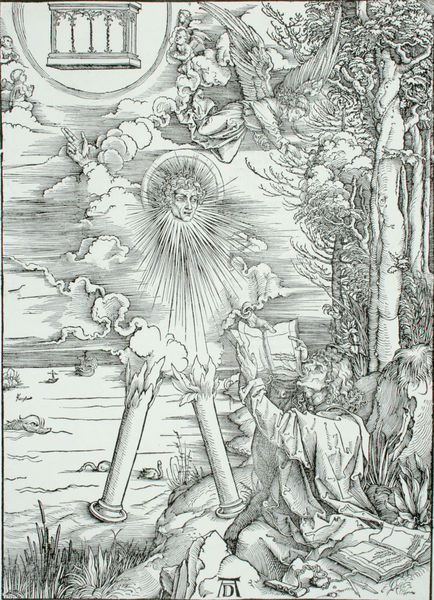
Titel: Apokalypse - Johannes, das Buch verschlingend/Der "Starke Engel"
Künstler: Albrecht Dürer
Institution: (Seriendruck)
Schlagwörter: baum, berg, blätter, dunkel, felsen, feuer, flügel, gott, hand, himmel, kopf, mann, meer, schatten, umhang, vogel, wasser, weiß, wolken, baumstämme, bäume, fluss, landschaft, menschen, see, sitzen, ufer, finger, grau, haar, hell, köpfe, licht, männer, schwarz, symbol, säule, säulen, zeichnung, gras, wiese, wolke, gesichter, arm, bibel, gesicht, johannes, mensch, sockel, stein, steine, bild, signatur, bach, baumstamm, gräser, horizont, hügel, schilf, stamm, gewässer, sonne, haare, mantel, sitzend, stoff, stoffe, personen, vater, blatt, person, wald, boot, boote, kreis, engel, putte, ranken, beine, holzschnitt, schiff, schiffe, schrift, strand, welle, wellen, bücher, papier, schwan, berge, fels, grafik, linien, feathers, people, symbolism, zeigefinger, lesen, print, plinthe, ad, zeigen, striche, oben, moses, buch, religion, brennen, flammen, strahlen, linie, kontur, geben, hocken, druck, lithographie, schnitt, schwarzweiss, monogramm, radierung, stich, illustration, woodcut, knien, konturen, strich, offenbarung, gebet, ranke, heiligenschein, seiten, efeu, jesus, apokalypse, angel, classical, clouds, olymp, vision, erhoben, religiös, head, ocean, sea, ship, sun, trees, erscheinung, gebote, heiliger, himel, tempel, gelehrter, haptisch, basis, dürer, deuten, anbeten, winden, lernen, symbolik, heilig, putten, kupferstich, anbetung, gravure, allegory, biblisch, prophet, ungeheuer, schwäne, schrein, books, vorlesen, boats, verkündigung, symbole, nehmen, botschaft, plinthen, basen, signature, fackeln, dreifaltigkeit, read, albrecht, albrecht dürer, book, haptik, lehren, durer, wellew, heilige geist, bundeslade, offenbahrung, aöbrecht dürer, brennende säulen, ezechiel, deutung, verwirrend, monster, cage, tomb, schwurhand, d, engelö, messenger, swan, logo, pilars, säulen buch, hiööel, orance, anel, durier, sswan